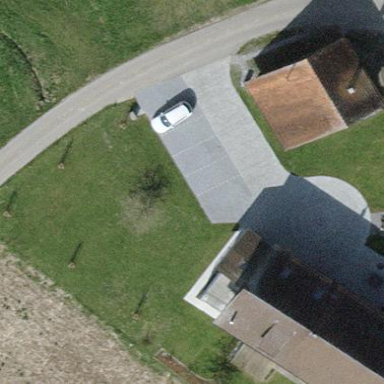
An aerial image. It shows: Parking area.